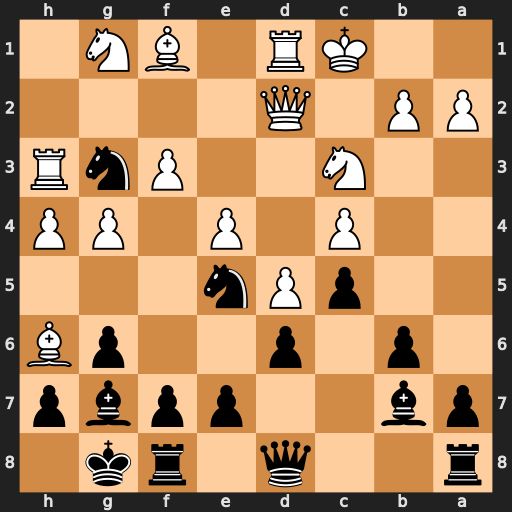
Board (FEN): r2q1rk1/pb2ppbp/1p1p2pB/2pPn3/2P1P1PP/2N2PnR/PP1Q4/2KR1BN1
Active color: b
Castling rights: -
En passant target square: -
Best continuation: Nxf1 Rxf1 Nxc4 Qe2 Bxh6+